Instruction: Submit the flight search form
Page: home
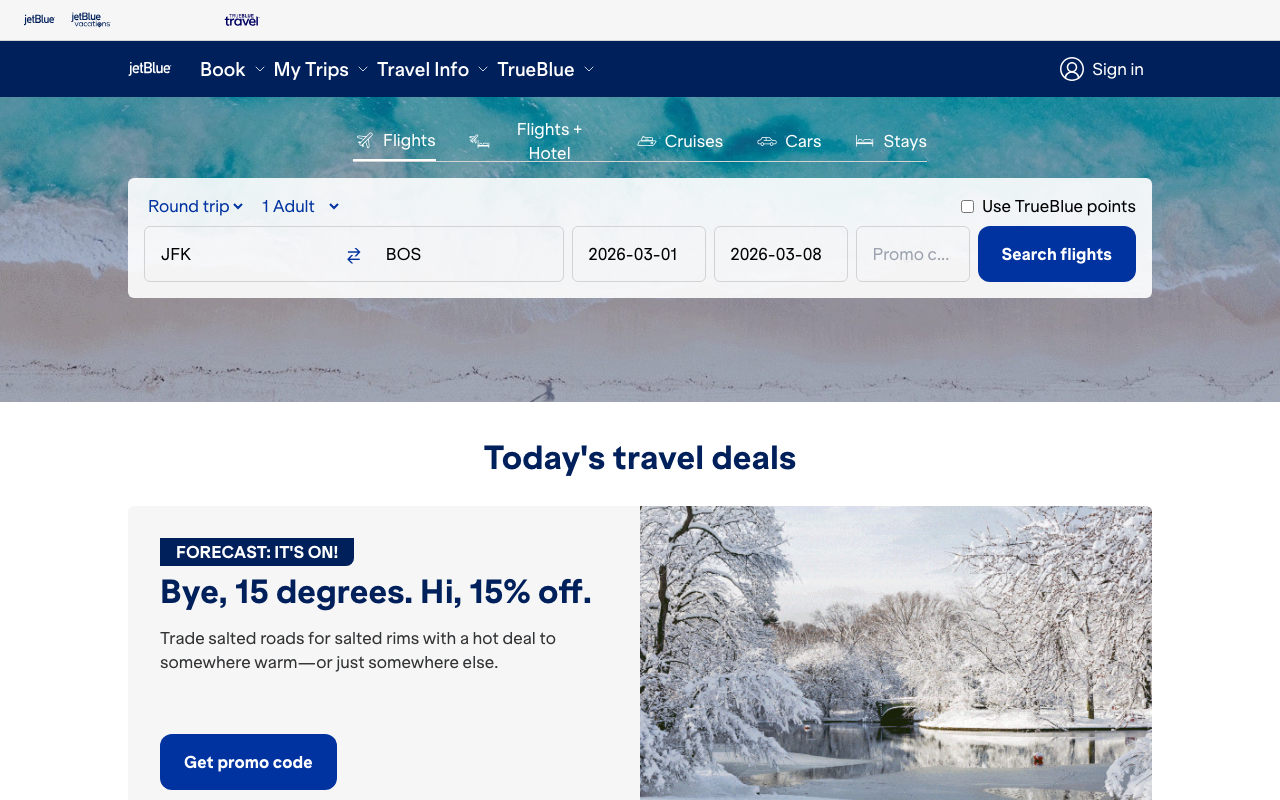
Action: click